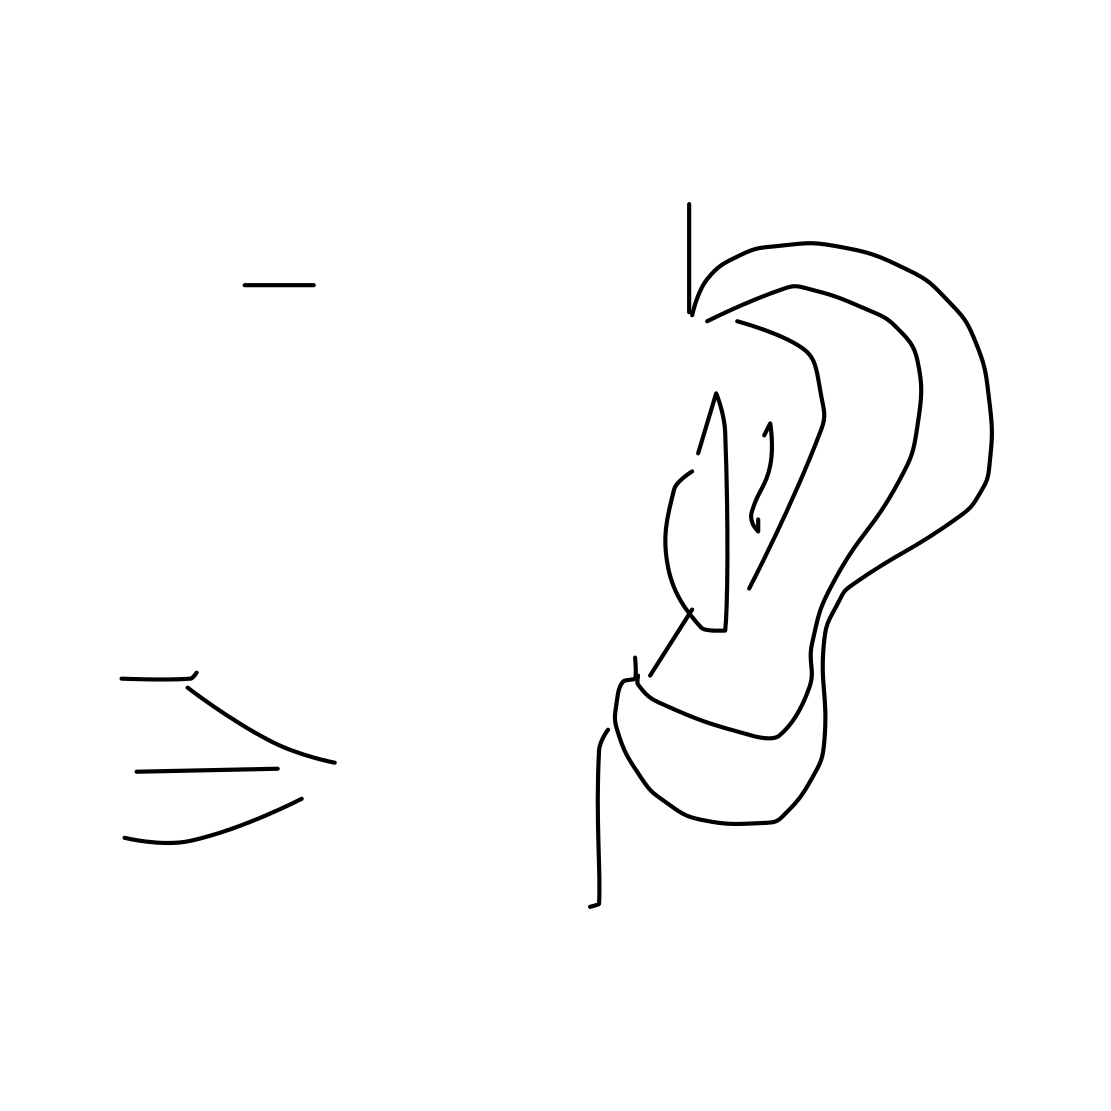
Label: ear